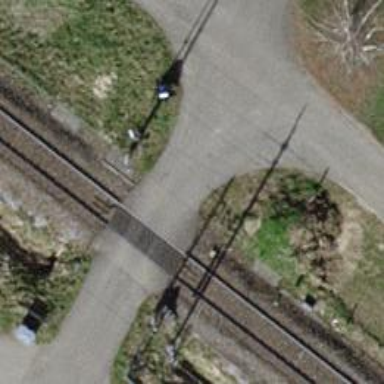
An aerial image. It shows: Full barrier level crossing along the railway.